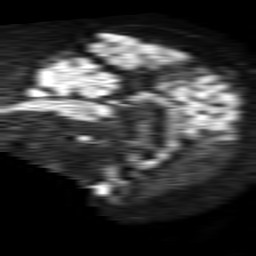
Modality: TRACE
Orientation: sagittal
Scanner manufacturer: philips
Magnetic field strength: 1.5 T
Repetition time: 4.6 s
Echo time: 0.08631 s